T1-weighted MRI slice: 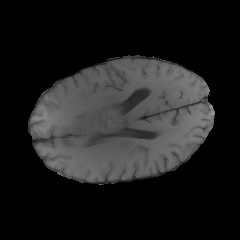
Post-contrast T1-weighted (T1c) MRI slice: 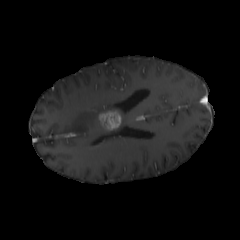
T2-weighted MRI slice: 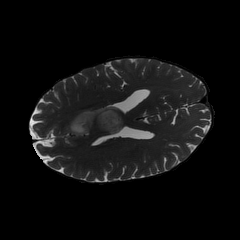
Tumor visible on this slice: yes